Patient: sex M, age 44
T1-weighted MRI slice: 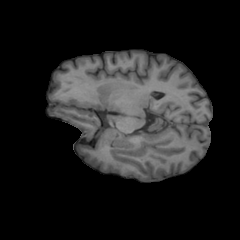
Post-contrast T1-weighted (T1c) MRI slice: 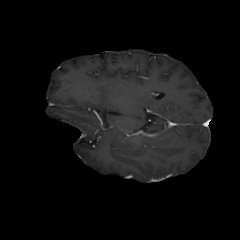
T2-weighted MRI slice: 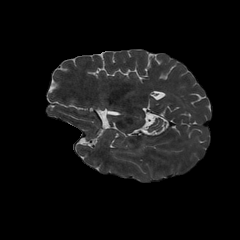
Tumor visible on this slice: no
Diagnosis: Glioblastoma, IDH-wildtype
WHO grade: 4